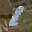
Label: 1